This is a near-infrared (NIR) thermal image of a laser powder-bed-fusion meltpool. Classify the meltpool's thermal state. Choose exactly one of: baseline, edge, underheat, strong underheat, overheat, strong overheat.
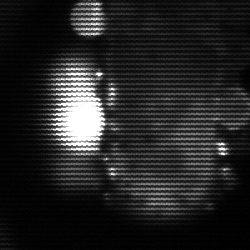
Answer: strong underheat